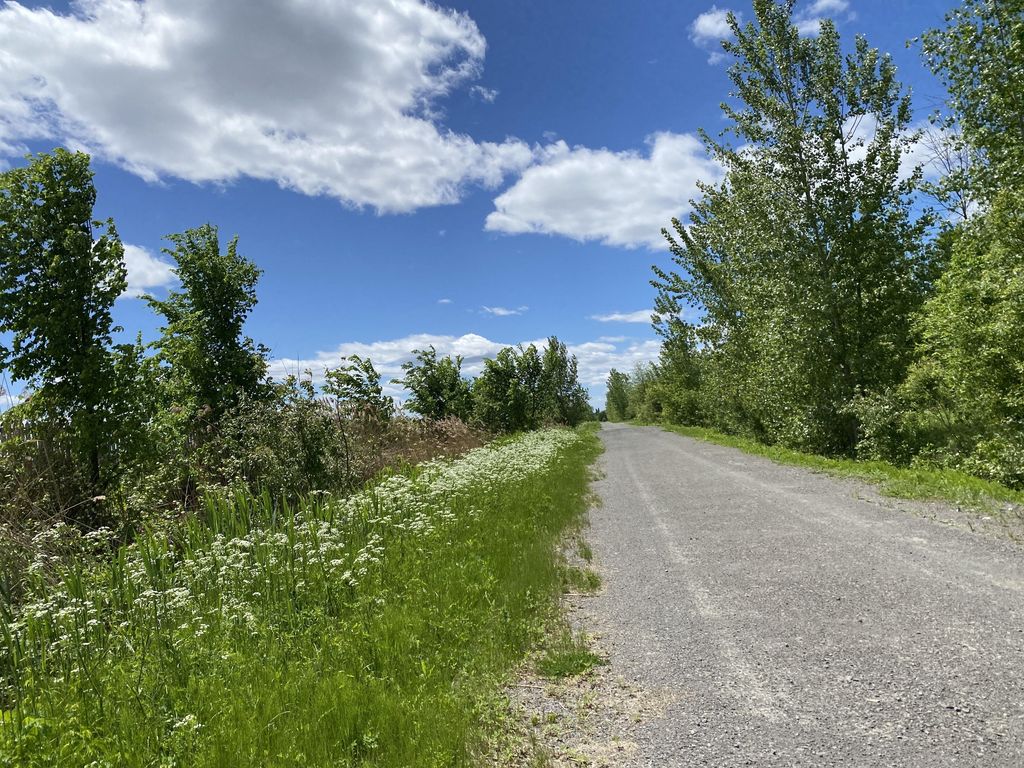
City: montreal